Question: I have a listview where I add several columns:
'''
LVCOLUMN column;
column.mask = LVCF_FMT | LVCF_TEXT | LVCF_WIDTH | LVCF_SUBITEM | LVCF_IDEALWIDTH;
column.fmt = LVCFMT_LEFT;
for(size_t i = 0; i < columns.size(); ++i)
{
const string columnName = Format("{0}. {1} ({2})", i + 1, columns[i].Name.empty() ? "?" : columns[i].Name, boost::to_lower_copy(columns[i].GetTypeName()));
column.iSubItem = i;
column.pszText = (char *)columnName.c_str();
column.cchTextMax = columnName.length();
column.cx = column.cxIdeal = (columns[i].Type == COLUMN_TYPE_STRING) ? 130 : 100;
ListView_InsertColumn(mListView, i, &column);
++mColumnCount;
}
'''
Notice in particular 'column.cx = column.cxIdeal = (columns[i].Type == COLUMN_TYPE_STRING) ? 130 : 100;'.
This is not respected; this is how the listview looks like:

It's also worth mentioning that without targeting Windows Common Controls 6.0 in the manifest file the code works perfectly and the columns have the correct width.
: Setting cxMin to the width works, but then I can't manually resize the columns so that they have less width (at runtime).
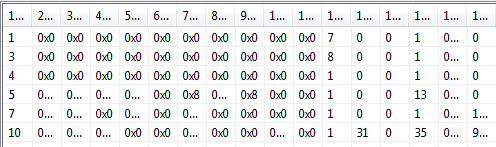
Answer: Vista and up has auto-sizing for columns for version 6. Its exact behavior isn't documented well. Either drop LVCF_IDEALWIDTH or use LVCF_MINWIDTH and set the cxMin member.